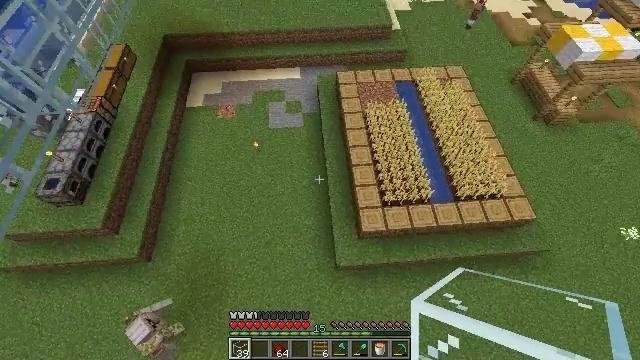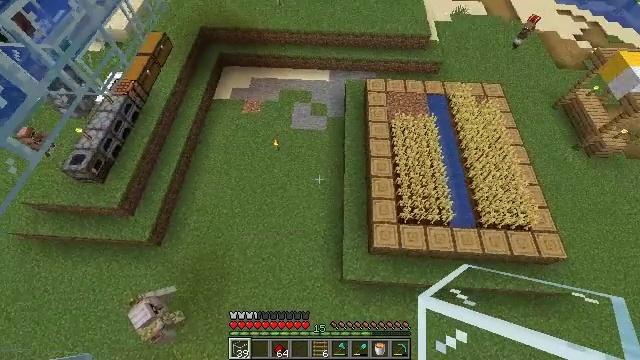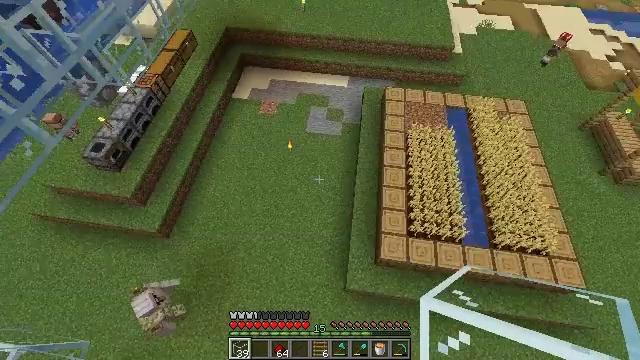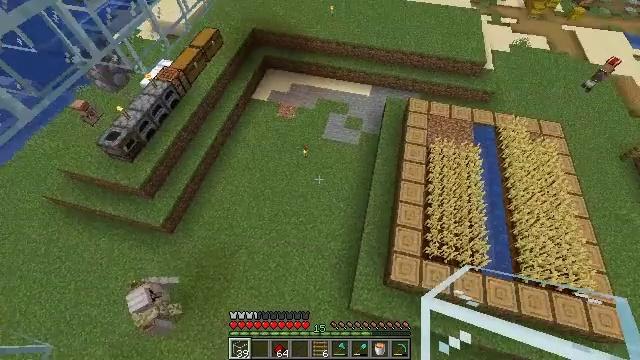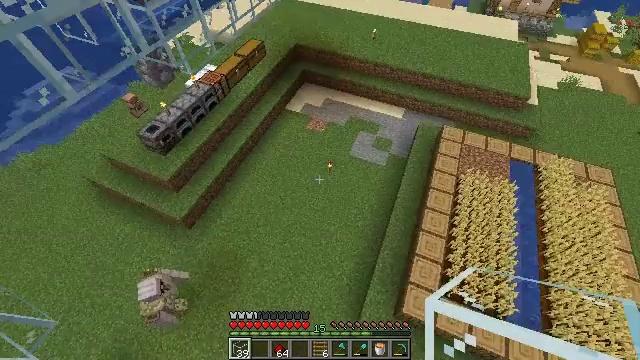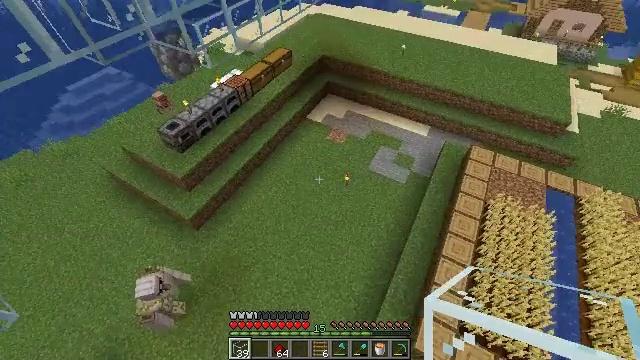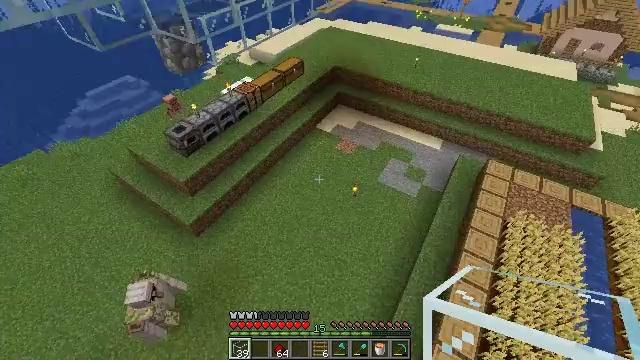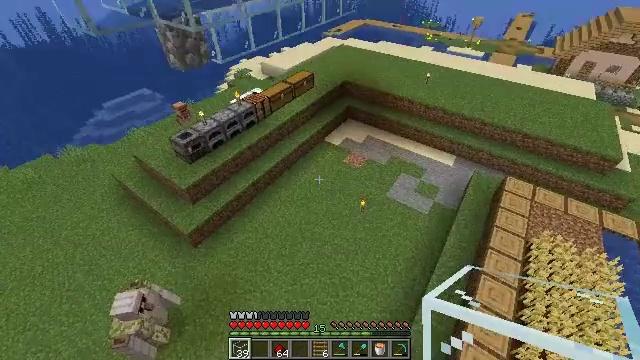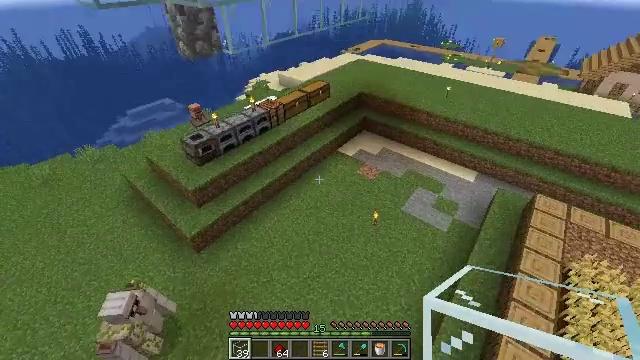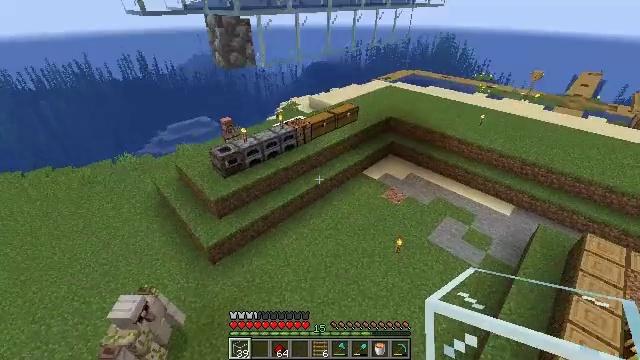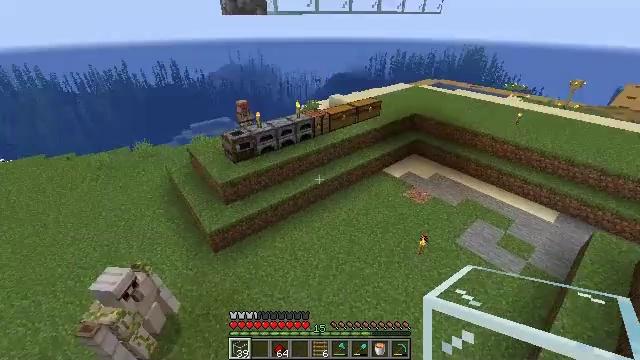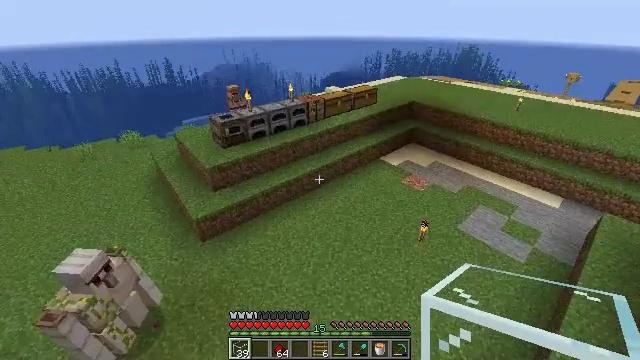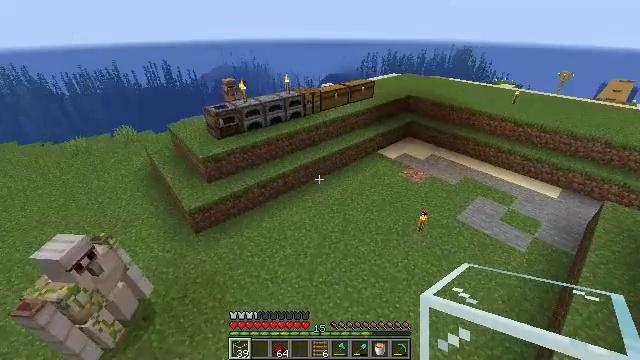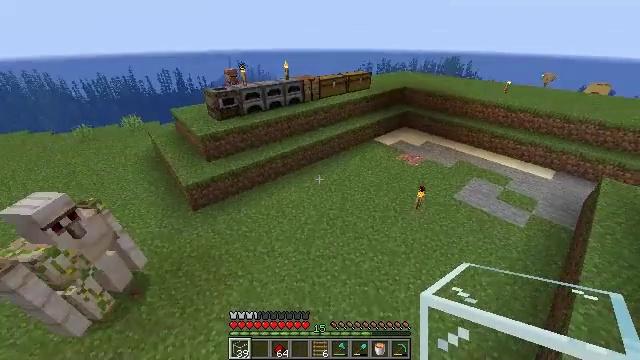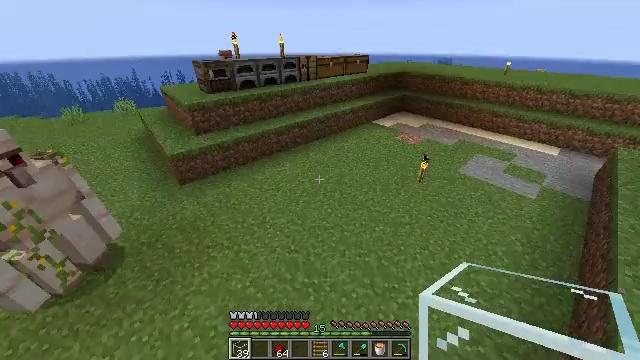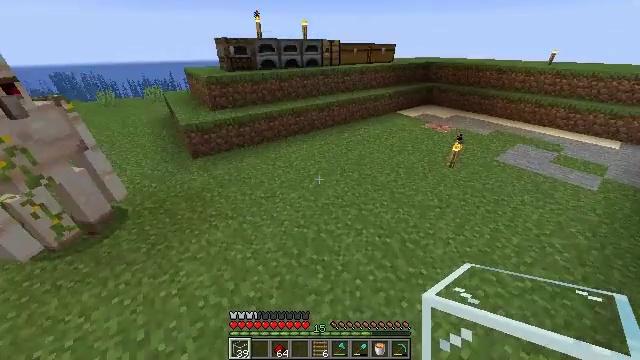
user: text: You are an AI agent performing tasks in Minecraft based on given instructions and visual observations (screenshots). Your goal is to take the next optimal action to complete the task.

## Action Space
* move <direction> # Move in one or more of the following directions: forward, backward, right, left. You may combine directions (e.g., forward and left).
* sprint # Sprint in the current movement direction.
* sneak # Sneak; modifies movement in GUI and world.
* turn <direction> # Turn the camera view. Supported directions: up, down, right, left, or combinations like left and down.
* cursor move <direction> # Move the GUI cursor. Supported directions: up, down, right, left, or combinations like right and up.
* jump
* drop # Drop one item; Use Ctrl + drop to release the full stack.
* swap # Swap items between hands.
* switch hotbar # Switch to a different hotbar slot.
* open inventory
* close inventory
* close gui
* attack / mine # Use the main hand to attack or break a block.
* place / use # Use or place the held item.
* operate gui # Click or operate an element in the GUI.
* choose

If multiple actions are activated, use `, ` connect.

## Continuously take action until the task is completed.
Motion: motion action
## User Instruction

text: Remove the ladder from its position.
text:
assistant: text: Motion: move forward, turn left
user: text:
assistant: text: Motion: move forward, turn left and up
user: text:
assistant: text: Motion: move forward, turn left and up
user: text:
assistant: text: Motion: move forward, turn left and up
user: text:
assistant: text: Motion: move forward, turn left and up
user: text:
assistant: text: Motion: move forward, turn left and up
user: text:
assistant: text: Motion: move forward, turn left and up
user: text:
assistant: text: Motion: move forward, turn left and up
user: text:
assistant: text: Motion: move forward, turn left and up
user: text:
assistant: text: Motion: move forward, turn left and up
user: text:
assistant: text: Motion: move forward, sprint
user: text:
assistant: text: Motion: move forward, sprint
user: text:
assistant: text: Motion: move forward, sprint
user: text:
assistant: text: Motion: move forward, sprint
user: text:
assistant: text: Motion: move forward, turn left and up
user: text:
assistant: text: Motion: move forward
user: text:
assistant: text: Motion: move forward, sprint, turn up
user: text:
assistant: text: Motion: move forward, sprint, turn up
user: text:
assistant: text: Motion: move forward, sprint, turn left and up
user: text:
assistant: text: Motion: move forward, turn left and up
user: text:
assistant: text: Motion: move forward
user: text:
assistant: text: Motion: move forward, sprint
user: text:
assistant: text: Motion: move forward, sprint
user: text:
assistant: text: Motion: move forward, sprint
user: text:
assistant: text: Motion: move forward, sprint, turn right and up
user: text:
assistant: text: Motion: move forward, turn right and up
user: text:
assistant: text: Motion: move forward, sprint, turn right
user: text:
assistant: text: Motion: move forward, sprint
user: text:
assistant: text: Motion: move forward, sprint
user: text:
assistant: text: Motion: move forward, sprint